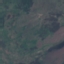
Land use / land cover class: HerbaceousVegetation